Question: I was just playing with node and I noticed even when I specify a return value for my function node still returns undefined.

Whats wrong here? reading previous post related to my question, I am under the impression that if you specify a return type node shouldn't display undefined
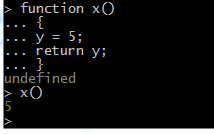
Answer: It doesn't return 'undefined', it clearly returns '5'. The function returns 'undefined' (mainly because of (a) how 'eval()' works and (b) <URL>', you get back a '5'.
You'll notice that variable declarations in the global scope, like 'var test = 1', also will immediately return an 'undefined' in the console. This does not mean that 'test' is now 'undefined'.